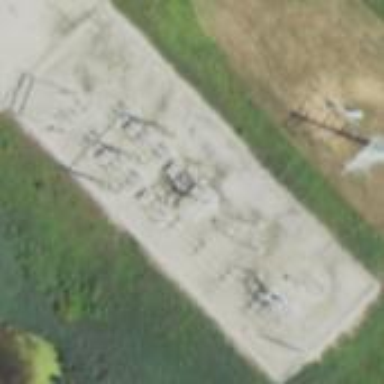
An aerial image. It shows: Transmission substation.